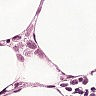
Metastatic tissue present: yes